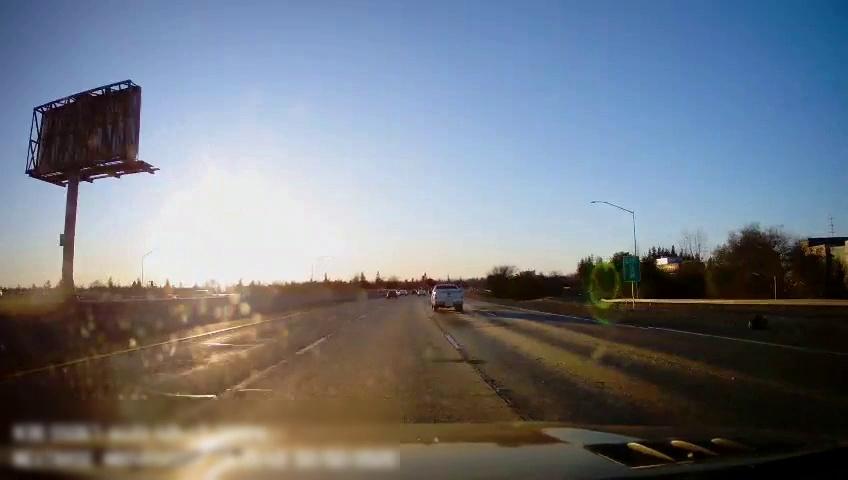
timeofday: Day
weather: Sunny
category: Drivable Space
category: Vehicles | Truck
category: Vehicles | Car
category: Vehicles | Car
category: Vehicles | Car
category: Lanes | Alternate Lane
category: Lanes | Alternate Lane
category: Lanes | Current Lane
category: Lanes | Current Lane
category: Lanes | Alternate Lane
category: Traffic | Signs
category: Traffic | Signs